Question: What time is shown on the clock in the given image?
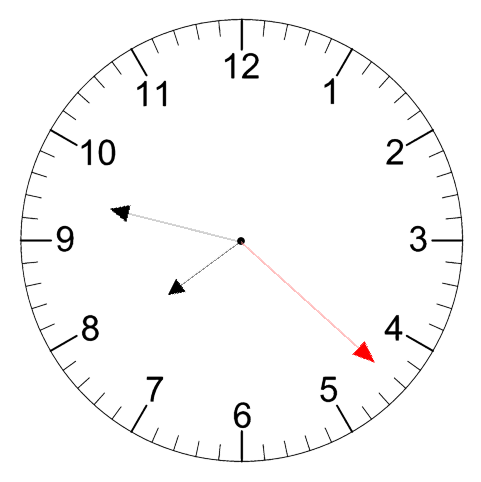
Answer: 07:47:22